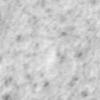
Label: no_change